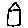
Label: house